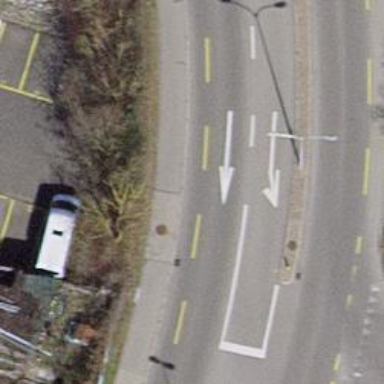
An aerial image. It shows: Asphalt sidewalk.